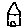
Label: house